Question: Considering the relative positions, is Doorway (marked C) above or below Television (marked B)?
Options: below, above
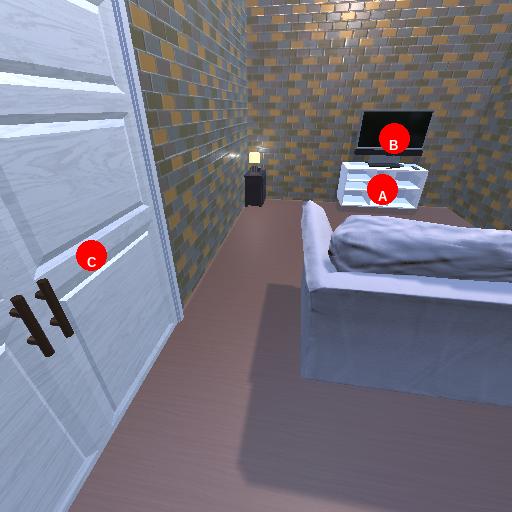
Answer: below